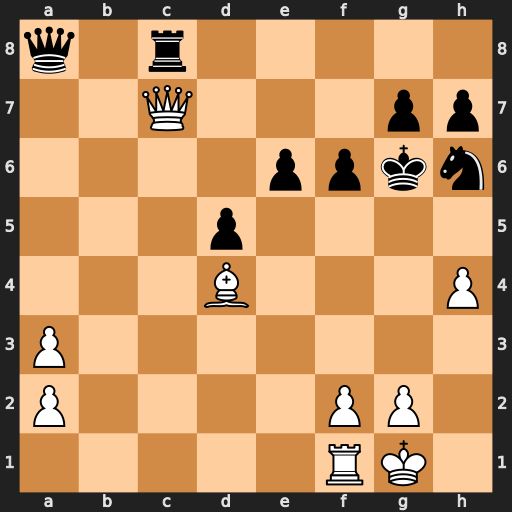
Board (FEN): q1r5/2Q3pp/4ppkn/3p4/3B3P/P7/P4PP1/5RK1
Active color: w
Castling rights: -
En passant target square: -
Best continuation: h5+ Kxh5 Qxg7